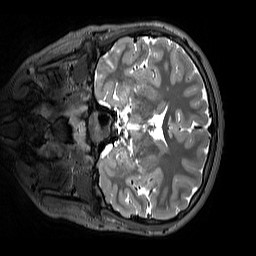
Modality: T2w
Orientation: coronal
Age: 10
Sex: male
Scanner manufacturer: siemens
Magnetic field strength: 3 T
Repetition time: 3.2 s
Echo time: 0.408 s